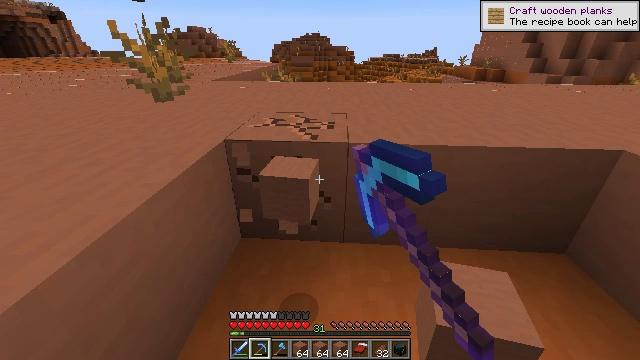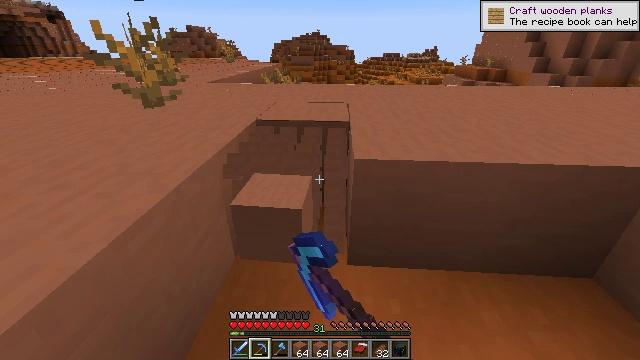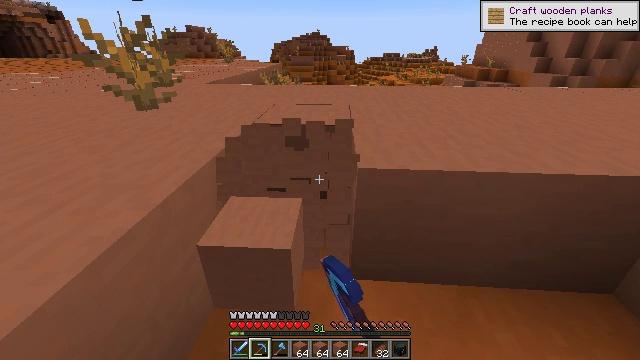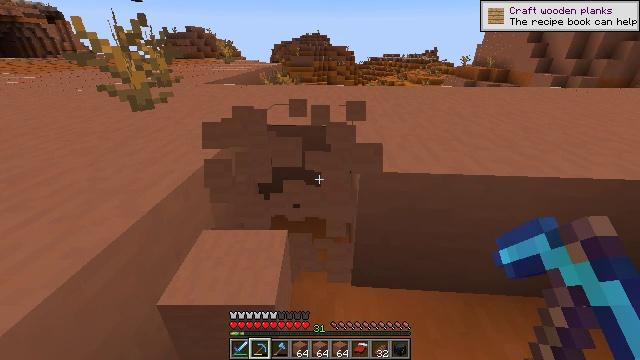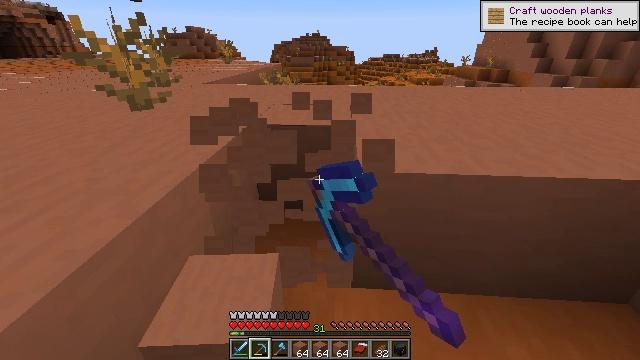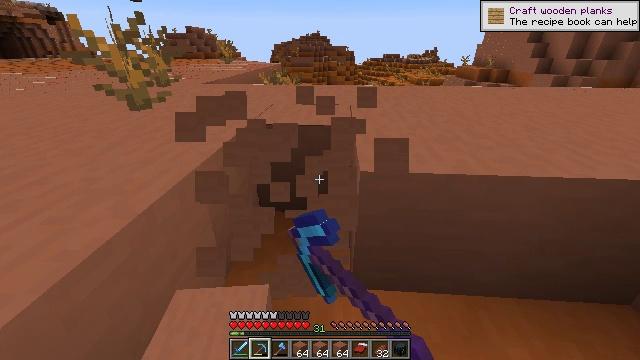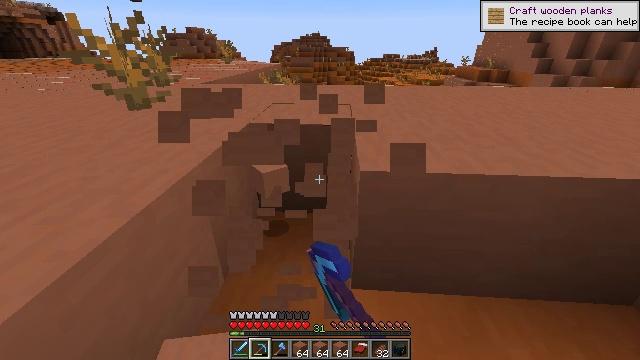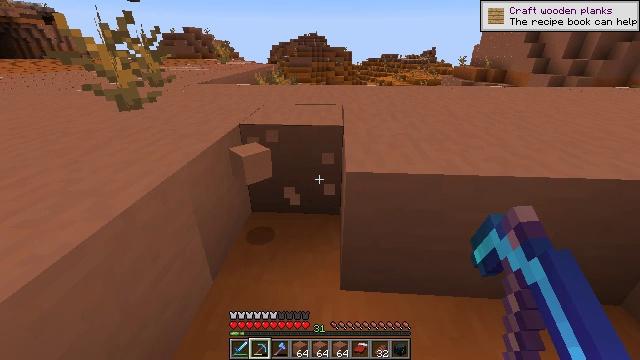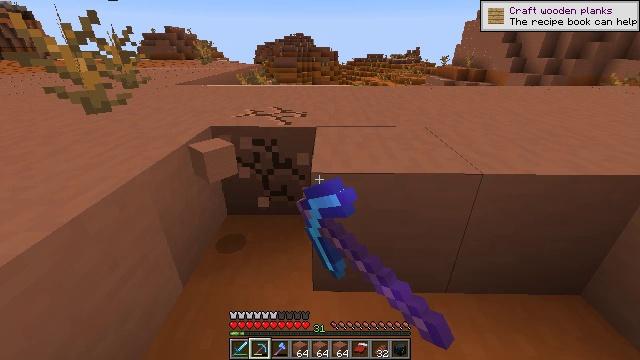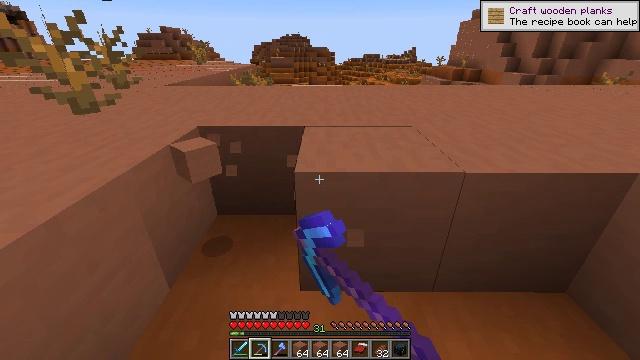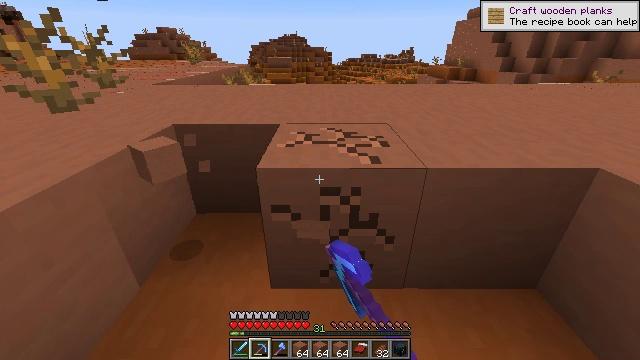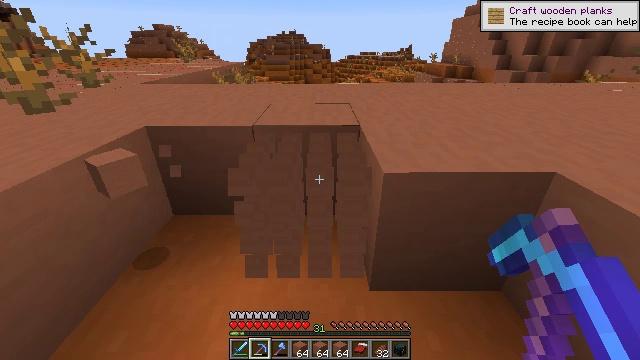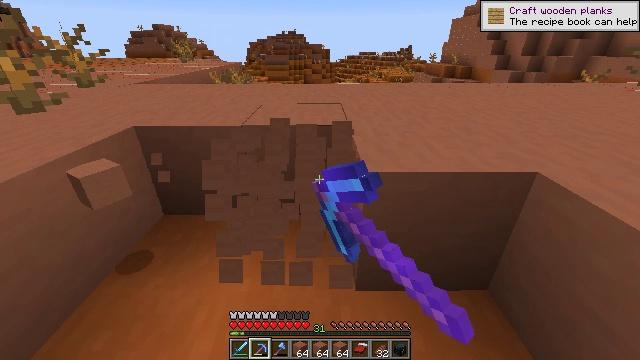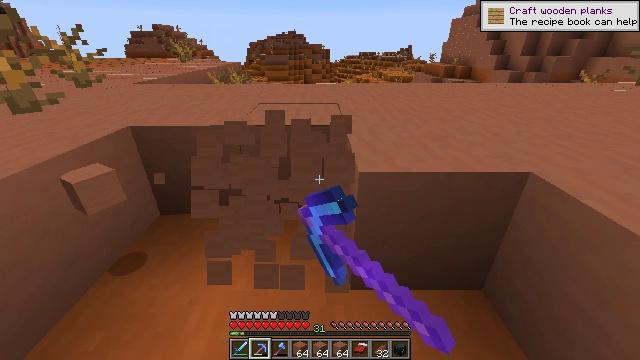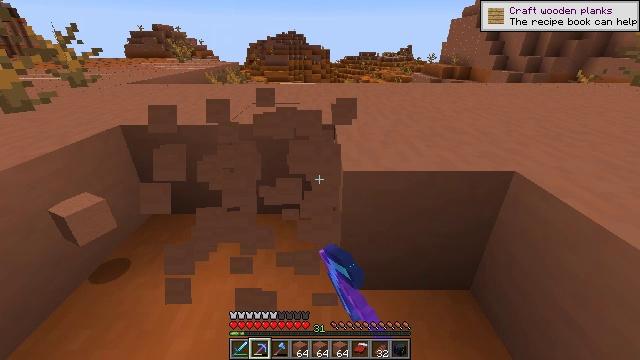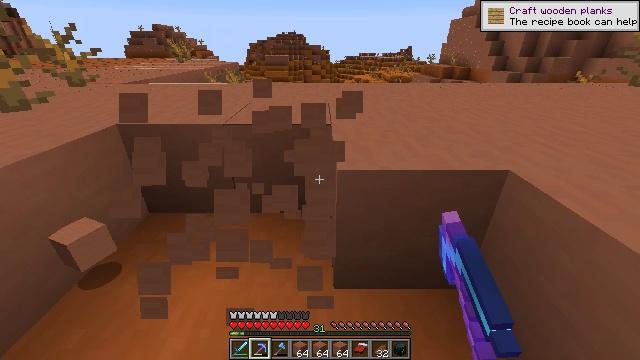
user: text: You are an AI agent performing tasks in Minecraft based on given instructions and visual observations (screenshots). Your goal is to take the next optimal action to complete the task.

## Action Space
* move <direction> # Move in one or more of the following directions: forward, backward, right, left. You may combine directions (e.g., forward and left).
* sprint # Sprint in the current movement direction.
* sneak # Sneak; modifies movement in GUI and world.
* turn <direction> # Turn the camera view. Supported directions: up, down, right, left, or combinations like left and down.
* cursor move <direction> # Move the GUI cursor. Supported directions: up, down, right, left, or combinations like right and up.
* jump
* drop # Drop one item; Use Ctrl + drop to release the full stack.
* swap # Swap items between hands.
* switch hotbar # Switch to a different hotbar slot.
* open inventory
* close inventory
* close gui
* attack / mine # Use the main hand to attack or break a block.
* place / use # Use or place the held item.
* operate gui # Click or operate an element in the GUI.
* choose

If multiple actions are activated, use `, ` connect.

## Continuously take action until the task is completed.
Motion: motion action
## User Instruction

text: Mine the terracotta block.
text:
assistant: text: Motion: move forward, attack / mine
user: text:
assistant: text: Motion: attack / mine
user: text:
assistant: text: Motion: attack / mine
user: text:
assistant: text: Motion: attack / mine
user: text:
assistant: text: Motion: attack / mine
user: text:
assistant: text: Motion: attack / mine
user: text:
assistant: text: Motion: move right, attack / mine
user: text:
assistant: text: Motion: move right, turn right, attack / mine
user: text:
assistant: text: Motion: move right, attack / mine
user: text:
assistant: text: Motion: move right, attack / mine
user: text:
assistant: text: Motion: move right, attack / mine
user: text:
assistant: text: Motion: attack / mine
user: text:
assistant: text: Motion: attack / mine
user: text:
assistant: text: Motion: attack / mine
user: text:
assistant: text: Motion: attack / mine
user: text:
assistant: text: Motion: move right, attack / mine
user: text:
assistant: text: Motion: move right, attack / mine
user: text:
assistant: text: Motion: move right, attack / mine
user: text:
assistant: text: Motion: move right, attack / mine
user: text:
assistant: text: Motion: attack / mine
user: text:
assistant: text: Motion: attack / mine
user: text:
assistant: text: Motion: move forward, attack / mine
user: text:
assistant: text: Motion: move forward, attack / mine
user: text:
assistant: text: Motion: move forward, attack / mine
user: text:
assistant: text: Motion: move forward, attack / mine
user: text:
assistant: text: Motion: move forward, attack / mine
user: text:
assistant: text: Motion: attack / mine
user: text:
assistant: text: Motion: attack / mine
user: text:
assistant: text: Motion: attack / mine
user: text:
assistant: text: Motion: attack / mine